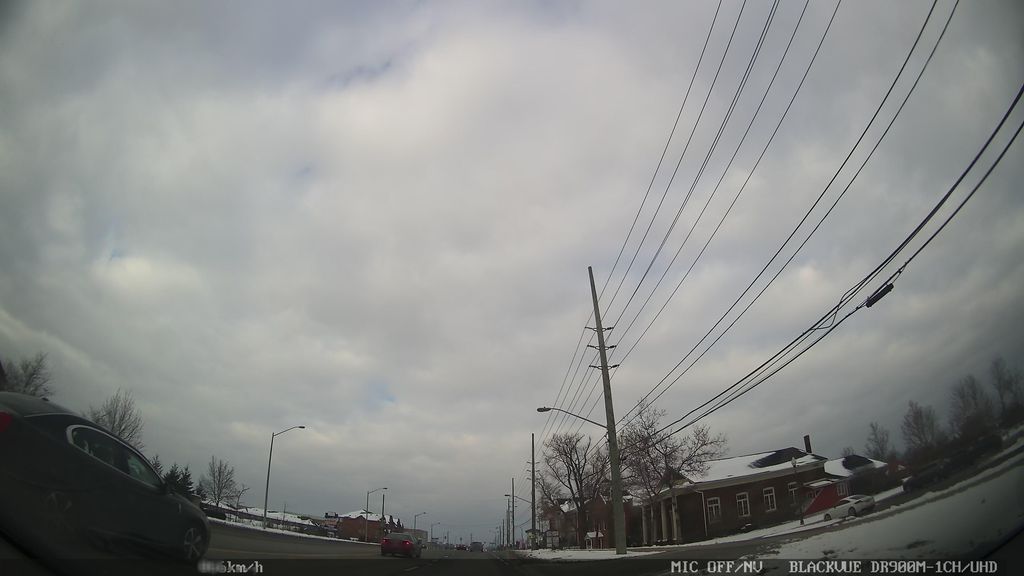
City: toronto